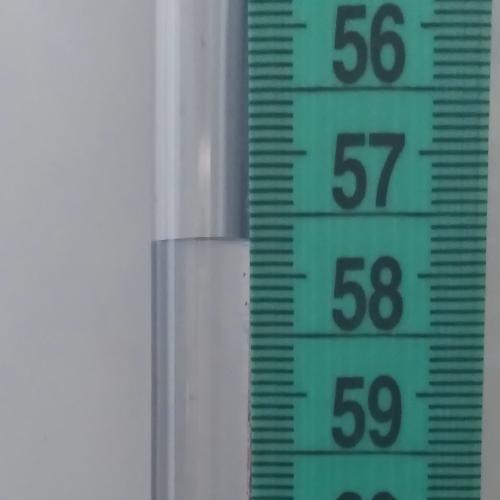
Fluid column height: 57.7 cm